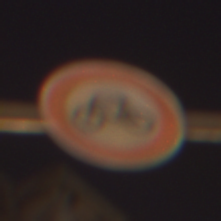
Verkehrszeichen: VerbotRadverkehr
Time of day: Night
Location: Outdoor (Urban)
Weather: Clear
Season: NotSpecified
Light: Artificial